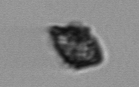
Label: Kryptoperidinium_triquetrum